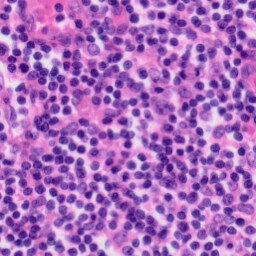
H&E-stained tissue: Tonsil